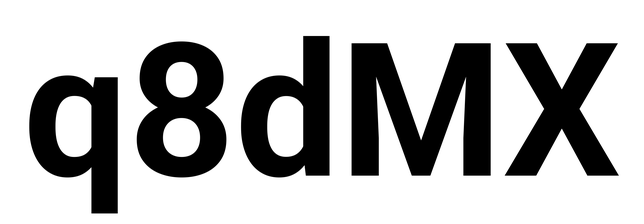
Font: Roboto_Bold